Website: macys
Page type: account-selection
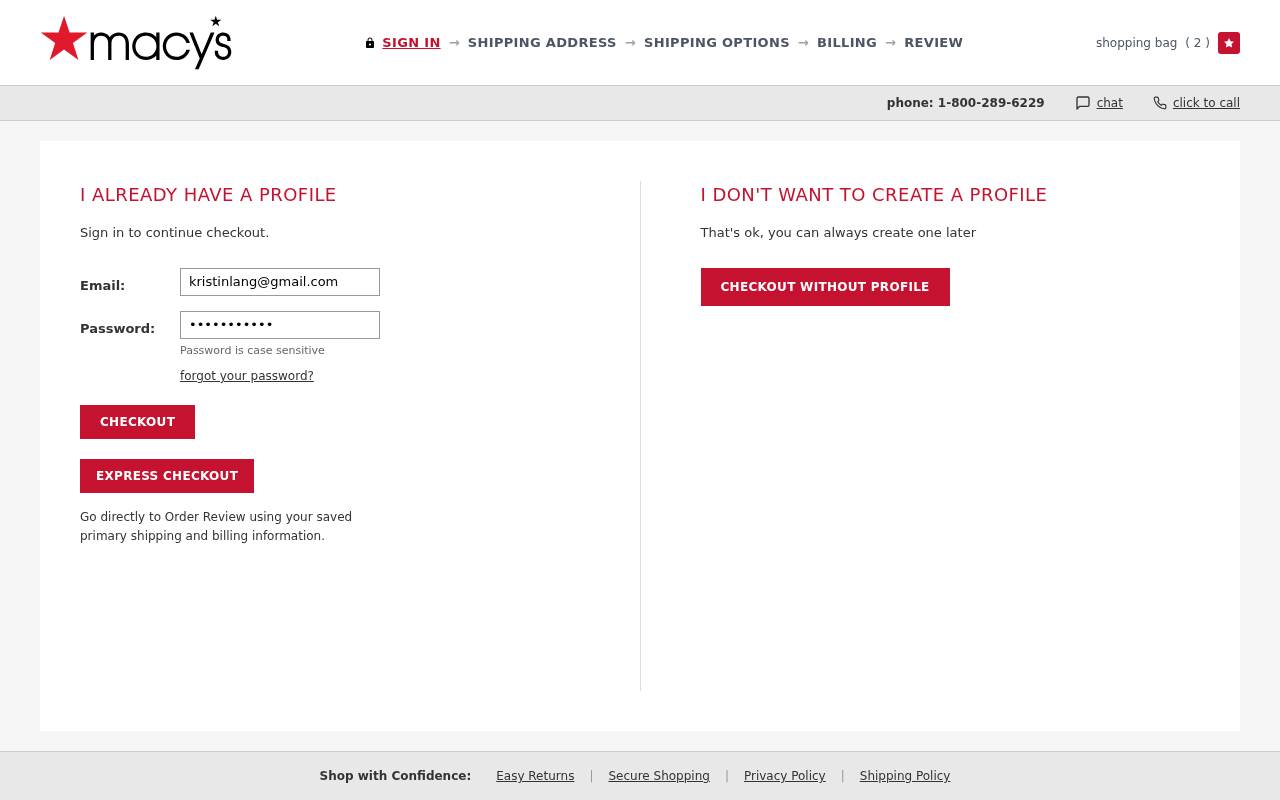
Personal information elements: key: PII_EMAIL
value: kristinlang@gmail.com
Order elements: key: ORDER_NUM_ITEMS
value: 2